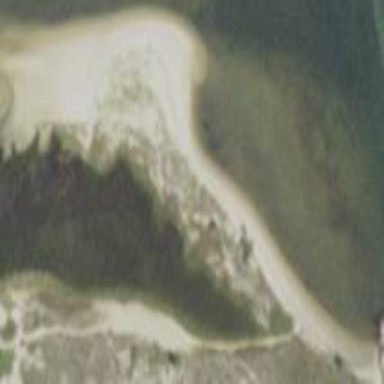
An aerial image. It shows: Scenic beach with natural beauty.